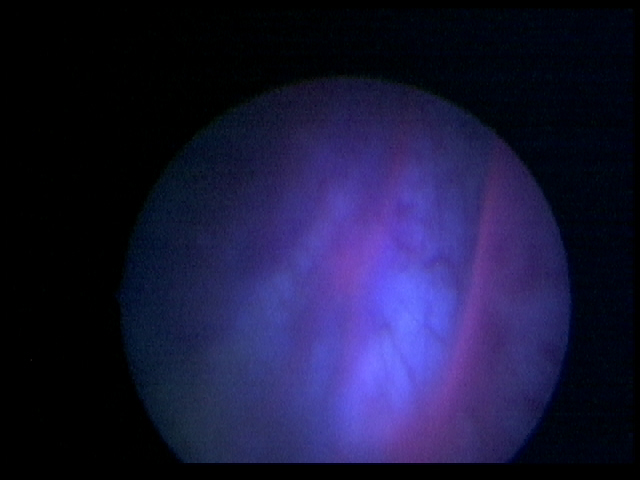
Modality: BLC
Class: Non-malignant
Subclass: BenignNOS
Lesion: L2
Morphology: Non-papillary
Bladder cancer association: No